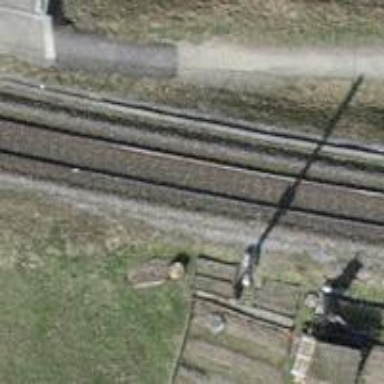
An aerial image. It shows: Single-track railway with electrified contact lines.